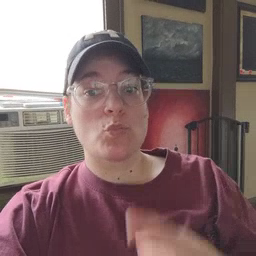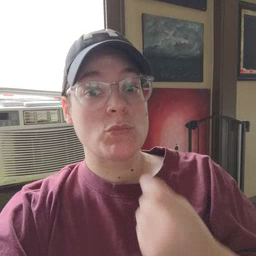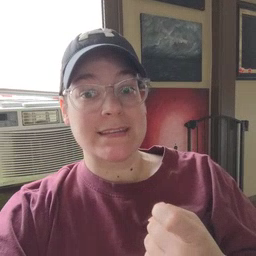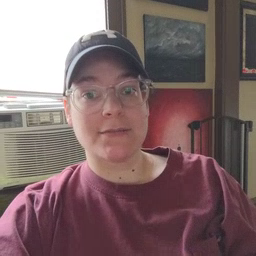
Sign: red